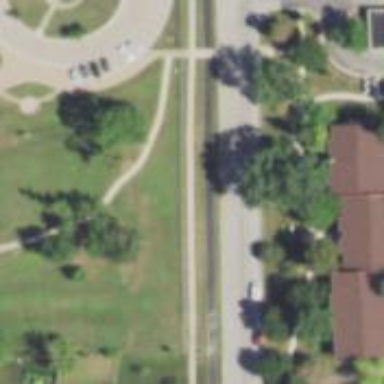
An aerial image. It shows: Asphalt cycleway.